Question: So basically, I want to have someone complete a form, run a php script, and instead of pulling up the php file's web page, I want to append text at the end of the form.
Currently, I have a form:
'''
<form action="scripts/email.php" method="POST">
<p>Name: <input type="text" name="name" placeholder="Name"></p>
<p>Email: <input type="text" name="email" placeholder="Email"></p>
<p>Subject: <input type="text" name="subject" placeholder="Subject"></p>
<p>Message: </p>
<p><textarea name="message"></textarea></p>
'''
which looks like this:

When 'Submit' is clicked, it leads to my PHP script:
'''
<?php
$from = $_POST['email'];
$to = "comp@c0mp.org";
$subject = $_POST['subject'];
$name = $_POST['name'];
$message = $_POST['message'];
mail($to, $subject, "Name: " . $name . "
Message: " . $message, "From:" . $from);
print "Your message has been sent!";
?>
'''
which leads to a blank web page that just says this in plain text:
"Your message has been sent!"
Basically, what I want is text added onto the submit form after the script is ran, such as:
<URL>
How can I achieve running a PHP script on a web page, and instead of loading a new web page of the PHP script's path, but append text on the current HTML web page?
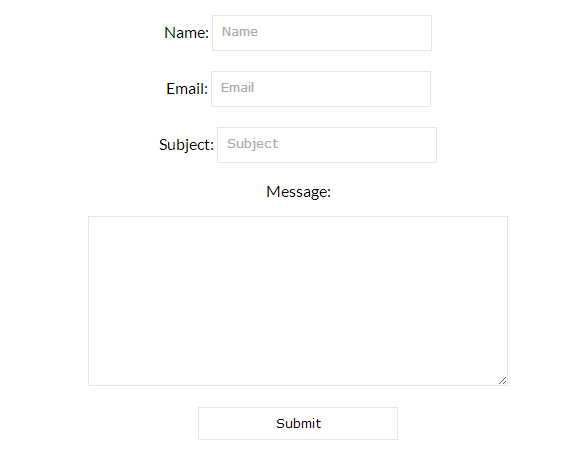
Answer: WRITE THIS CODE INTO A SINGLE PAGE.
'''
<form action="<?php $PHP_SELF ;?>" method="POST">
<p>Name: <input type="text" name="name" placeholder="Name"></p>
<p>Email: <input type="text" name="email" placeholder="Email"></p>
<p>Subject: <input type="text" name="subject" placeholder="Subject"></p>
<p>Message: </p>
<p><textarea name="message"></textarea></p>
<input type="submit" name="submit" value="Submit">
</form>
<?php
if (isset($_POST['submit'] ))
{
$from = $_POST['email'];
$to = "comp@c0mp.org";
$subject = $_POST['subject'];
$name = $_POST['name'];
$message = $_POST['message'];
mail($to, $subject, "Name: " . $name . "
Message: " . $message, "From:" . $from);
echo "Your message has been sent";
}
?>
'''